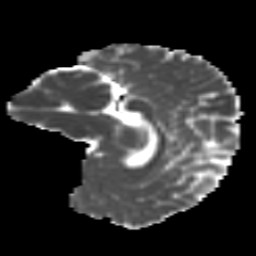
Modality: MD
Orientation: sagittal
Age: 14
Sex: male
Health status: ill
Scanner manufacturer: ge
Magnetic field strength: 3 T
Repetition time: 6.888 s
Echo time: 0.0812 s